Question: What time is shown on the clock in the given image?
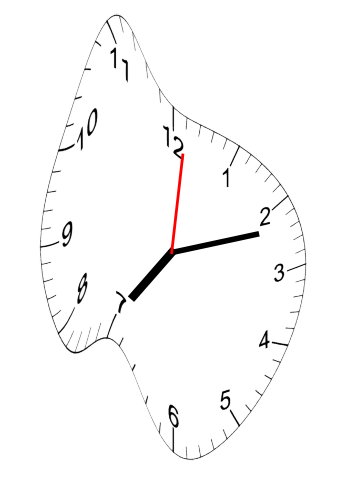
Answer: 07:12:01